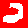
Digit: 2